【题型】解答题　【知识点】向量　【难度】easy
如图，已知正三角形$ABC$的边长为2，点$P$为边$BC$上一点，且$3\overrightarrow{BP} = \overrightarrow{BC}$。

(1) 若$\overrightarrow{AP} = \lambda\overrightarrow{AB} + \mu\overrightarrow{AC}$，求实数$\lambda$，$\mu$的值；

(2) 计算$\overrightarrow{AP} \cdot \overrightarrow{BC}$的值。
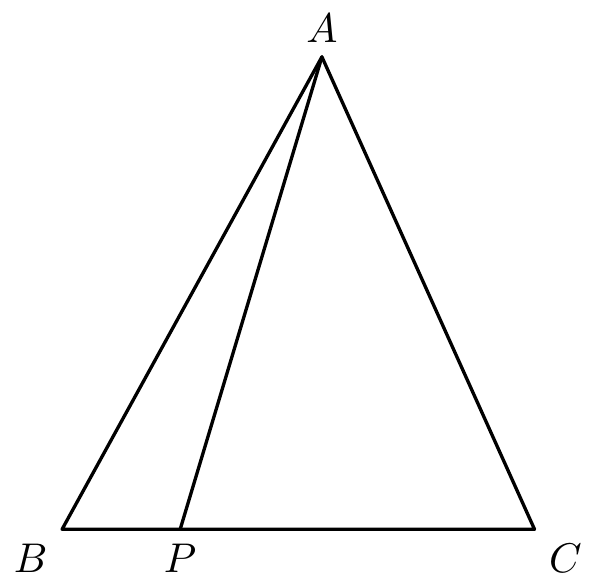
【解答】
【答案】
(1) $\lambda = \dfrac{2}{3}$，$\mu = \dfrac{1}{3}$
(2) $-\dfrac{2}{3}$

【分析】
（1）结合图形，根据向量的线性运算即可得到答案；
（2）根据（1）中结论结合向量数量积的运算律和定义即可得到答案。

【解析】
（1）由题意得$\overrightarrow{AP} = \overrightarrow{AB} + \overrightarrow{BP} = \overrightarrow{AB} + \dfrac{1}{3}\overrightarrow{BC} = \overrightarrow{AB} + \dfrac{1}{3}(\overrightarrow{AC} - \overrightarrow{AB}) = \dfrac{2}{3}\overrightarrow{AB} + \dfrac{1}{3}\overrightarrow{AC}$，
则$\lambda = \dfrac{2}{3}$，$\mu = \dfrac{1}{3}$。

（2）由（1）知$\overrightarrow{AP} \cdot \overrightarrow{BC} = \left(\dfrac{2}{3}\overrightarrow{AB} + \dfrac{1}{3}\overrightarrow{AC}\right)(\overrightarrow{AC} - \overrightarrow{AB}) = -\dfrac{2}{3}\overrightarrow{AB}^2 + \dfrac{1}{3}\overrightarrow{AB} \cdot \overrightarrow{AC} + \dfrac{1}{3}\overrightarrow{AC}^2$
$= -\dfrac{2}{3} \times 2^2 + \dfrac{1}{3} \times 2 \times 2 \times \cos\dfrac{\pi}{3} + \dfrac{1}{3} \times 2^2 = -\dfrac{2}{3}$。